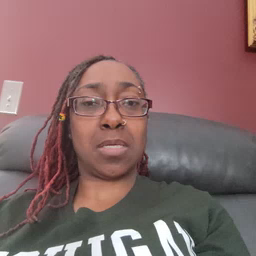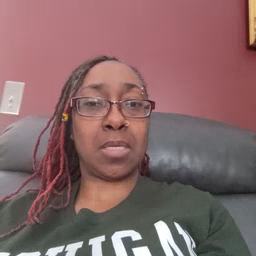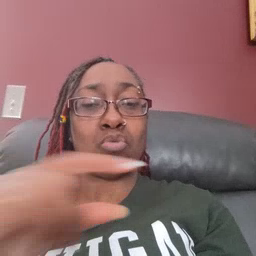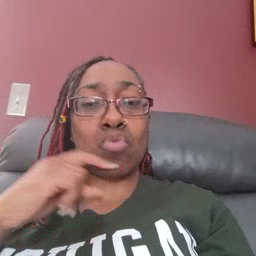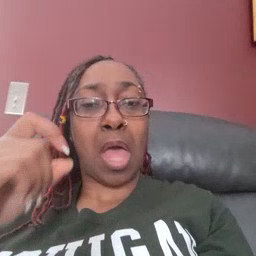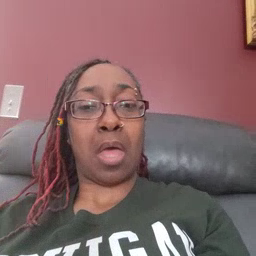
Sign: dry